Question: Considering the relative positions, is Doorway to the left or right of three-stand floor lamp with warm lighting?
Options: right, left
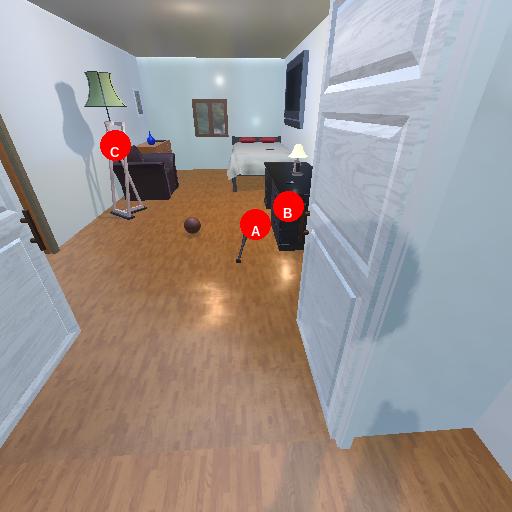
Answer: right